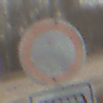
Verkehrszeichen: VerbotFahrzeugeAllerArt
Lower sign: MehrspurigeFahrzeugeFrei5
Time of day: MorningAfternoon
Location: Outdoor (Nature)
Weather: PartlyCloudy
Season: Winter
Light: Natural